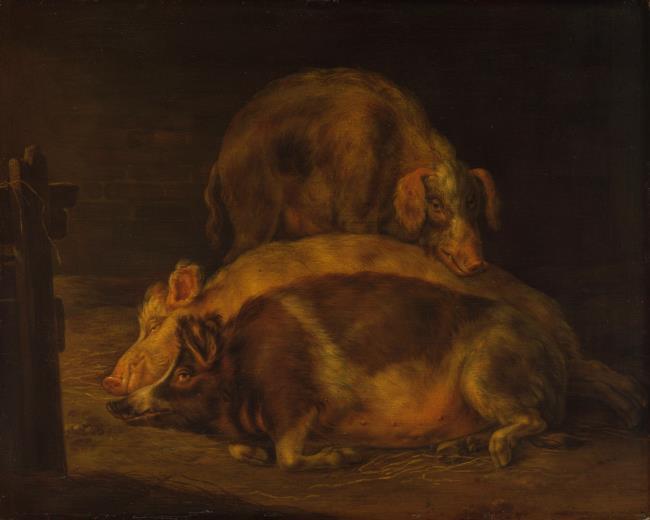
Title: Three pigs in a sty
Artist: Adriaen Verdoel (I)
Earliest date: 1640
Latest date: 1675
Genre: painting
Iconography: cattle
Keywords: animal painting (genre), pig house, pig, lying down (position)